Field crop: maize
Growth stage: 2
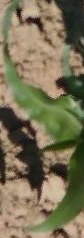
Species: maize